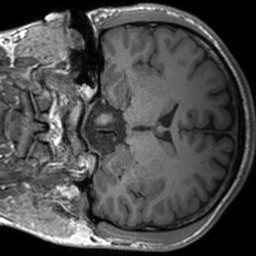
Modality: T1w
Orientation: coronal
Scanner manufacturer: siemens
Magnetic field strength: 3 T
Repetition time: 1.54 s
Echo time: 0.00234 s